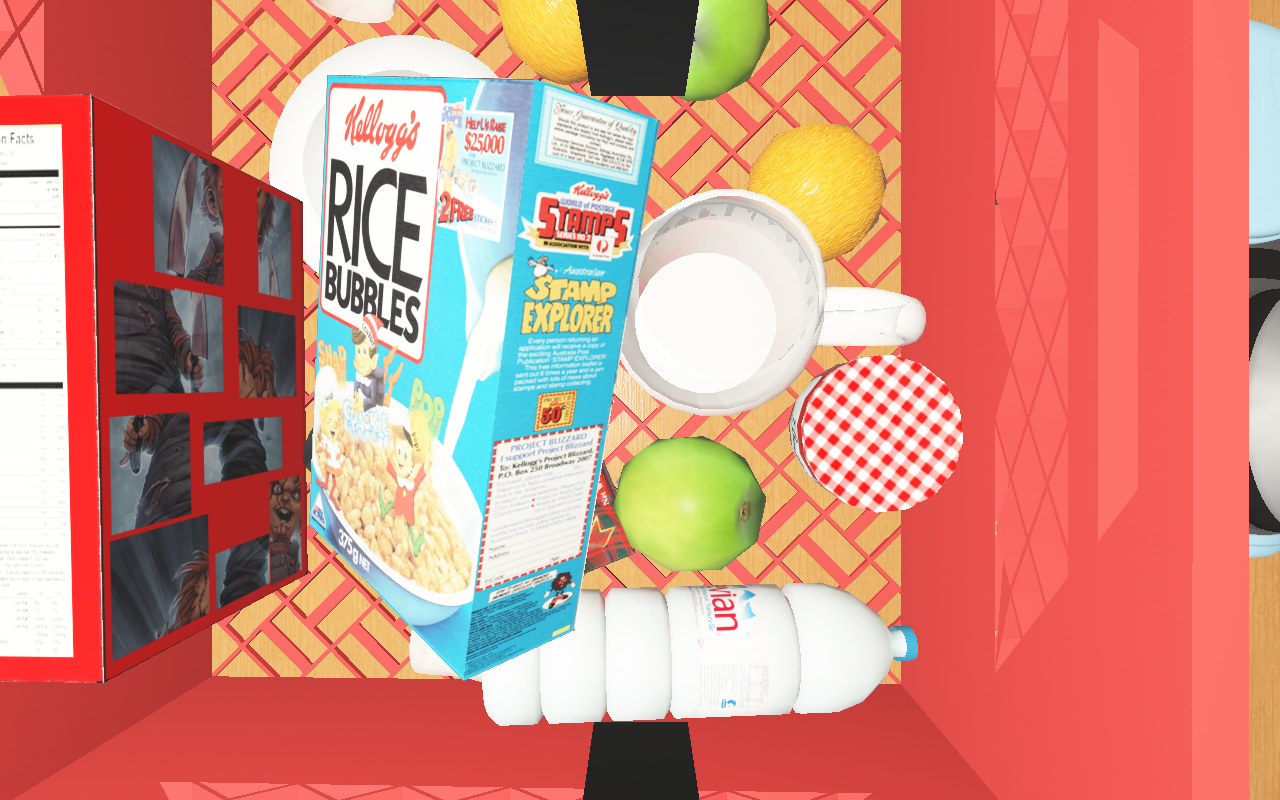
Objects in the scene:
carafe
apple
orange
glass
wineglass
jam jar
cereal box
biscuit box